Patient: sex M, age 81
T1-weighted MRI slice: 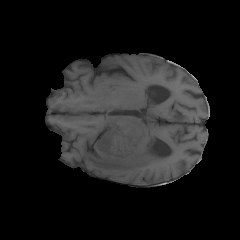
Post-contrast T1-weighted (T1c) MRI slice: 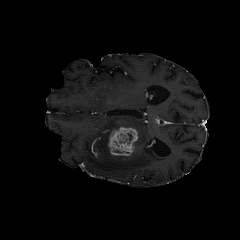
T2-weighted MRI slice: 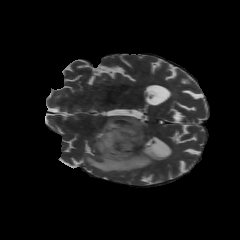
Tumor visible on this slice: yes
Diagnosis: Glioblastoma, IDH-wildtype
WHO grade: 4